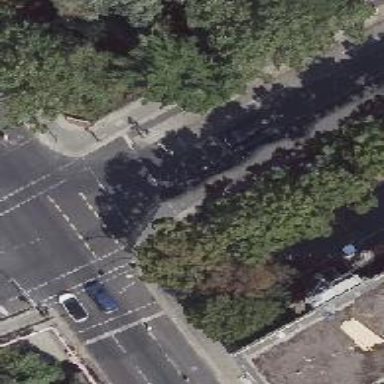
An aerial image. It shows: Road with traffic signals.